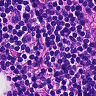
Metastatic tissue present: no